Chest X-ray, PA view. Patient: 67 years old, sex M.
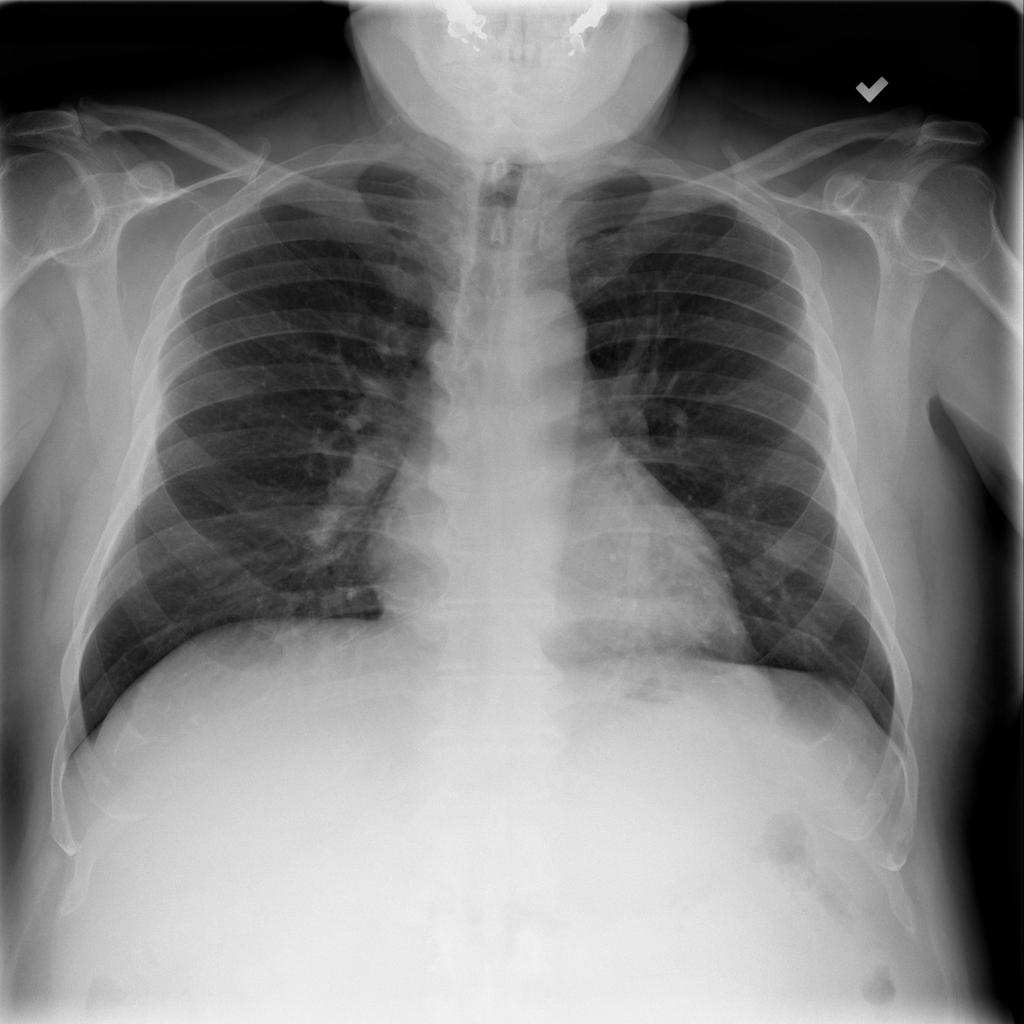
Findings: No Finding